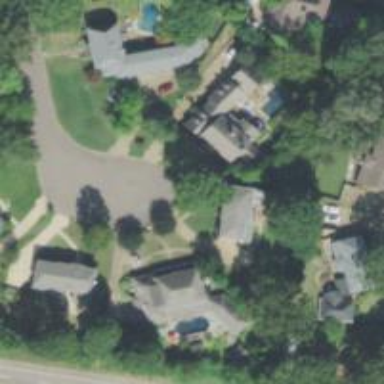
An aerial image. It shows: Driveway.